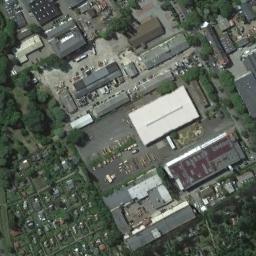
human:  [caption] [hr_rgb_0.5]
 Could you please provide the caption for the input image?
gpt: In an industrial area, There are factories and roads, There are planned parking lots, Items are parked, And there is good greening .

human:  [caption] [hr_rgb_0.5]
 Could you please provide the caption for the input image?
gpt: Numerous houses of different shapes and sizes are in the industrial area .

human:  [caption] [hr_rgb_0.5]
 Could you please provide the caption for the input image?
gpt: The industrial area with some industrial equipment, Some workshops and other buildings is surrounded by some trees .

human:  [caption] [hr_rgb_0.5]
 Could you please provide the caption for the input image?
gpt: There is a road between the two industrial zones .

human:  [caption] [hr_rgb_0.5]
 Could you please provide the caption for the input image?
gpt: There are some green trees and some buildings on the industrial area .